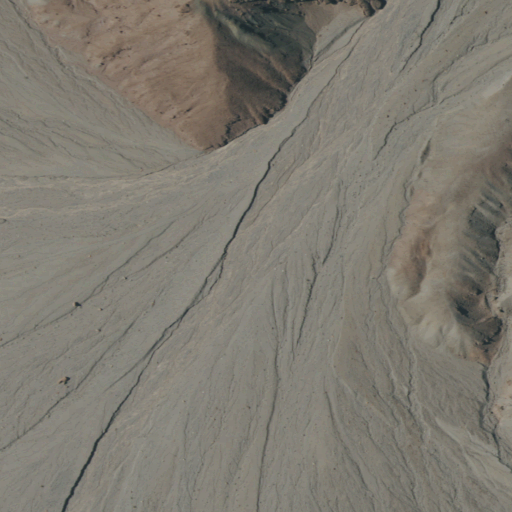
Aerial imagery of valley in California named Copper Canyon containing barren land and grassland